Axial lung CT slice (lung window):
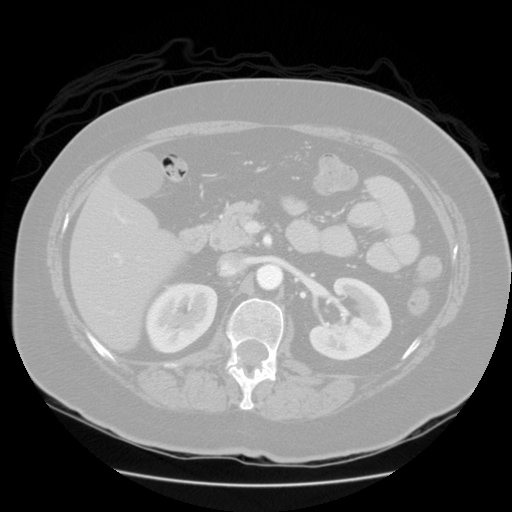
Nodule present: no